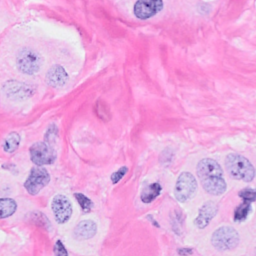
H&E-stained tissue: Breast